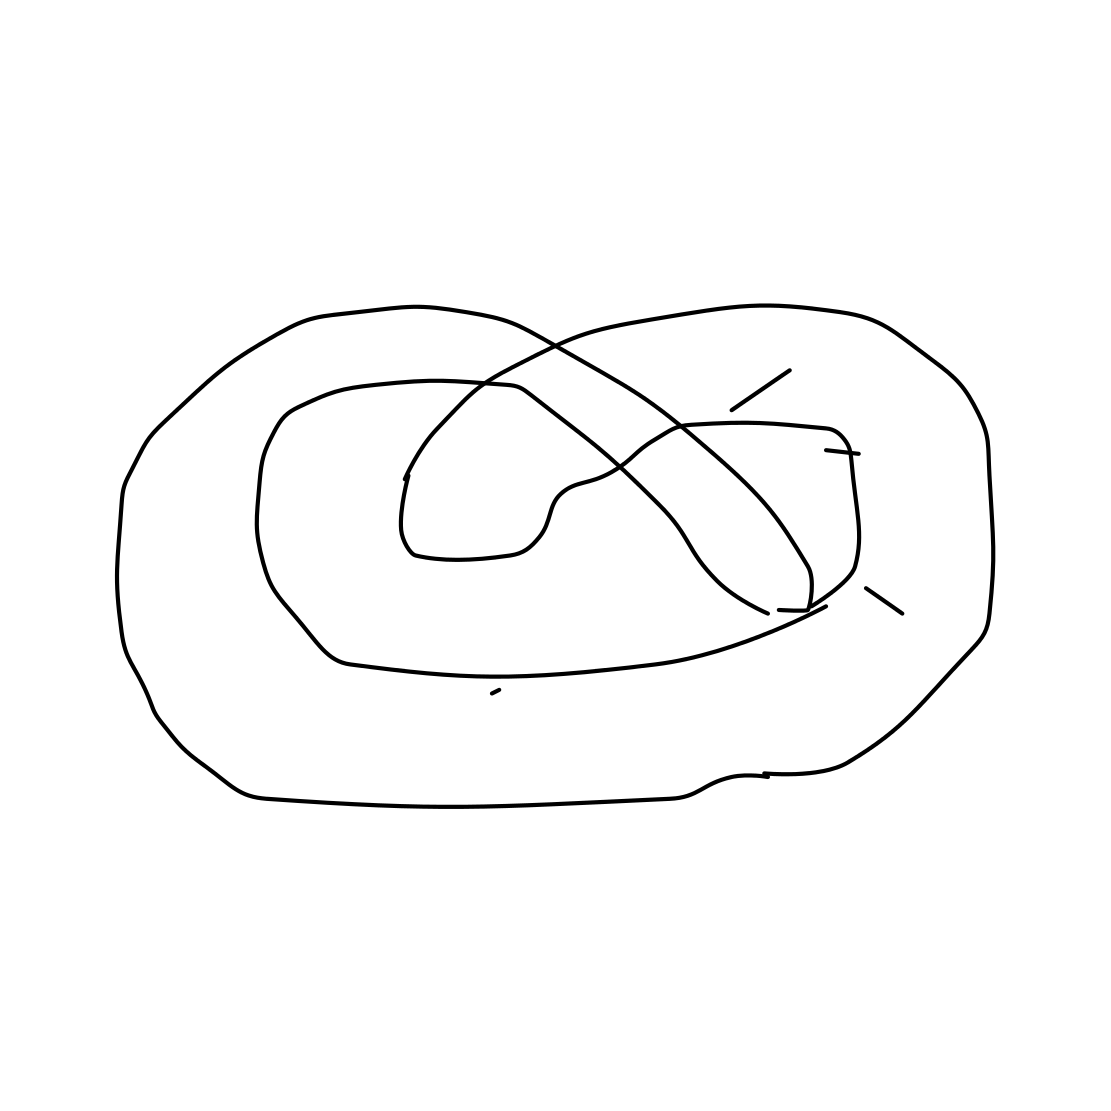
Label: pretzel